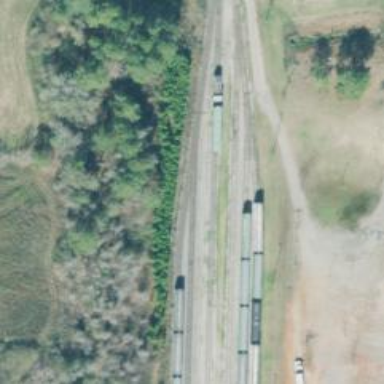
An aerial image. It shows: Spur railway service for agricultural freight.